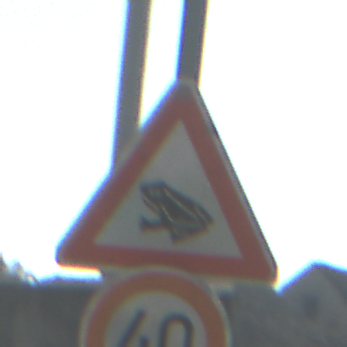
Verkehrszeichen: AmphibienwanderungRechts
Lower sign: Geschwindigkeit40
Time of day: MorningAfternoon
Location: Outdoor (Suburban)
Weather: Clear
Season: NotSpecified
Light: Natural